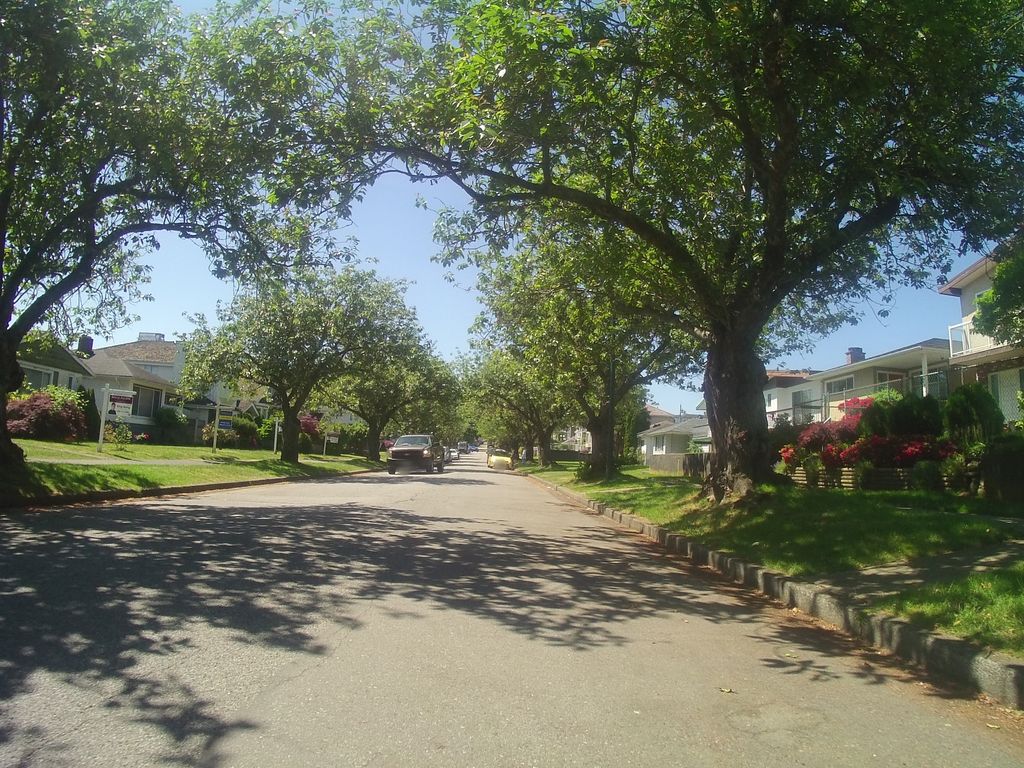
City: vancouver